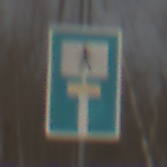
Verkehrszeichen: SackgasseFussgaengerDurchlaessig
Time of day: MorningAfternoon
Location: Outdoor (Nature)
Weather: PartlyCloudy
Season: Winter
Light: Natural